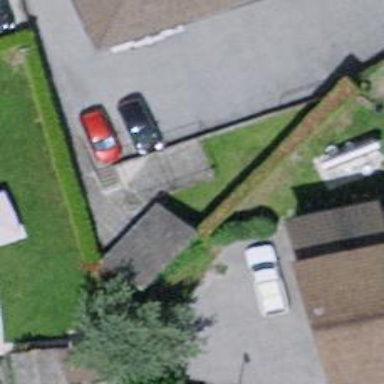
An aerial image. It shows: Hedge acting as barrier.